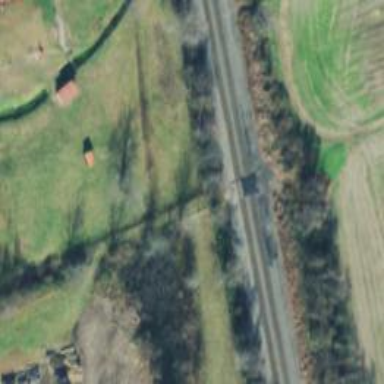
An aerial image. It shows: Level crossing along the railway.